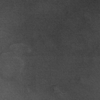
Label: dusty